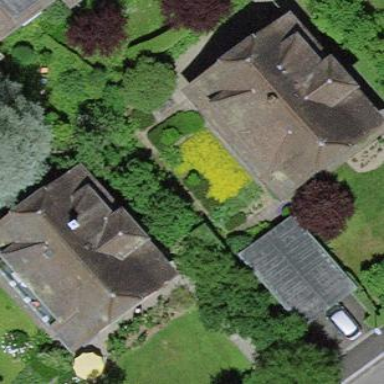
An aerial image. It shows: Residential building.